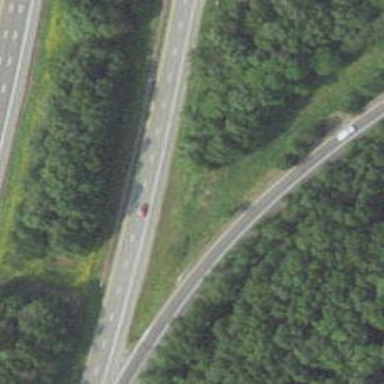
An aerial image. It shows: Asphalt motorway link.